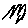
Label: zigzag